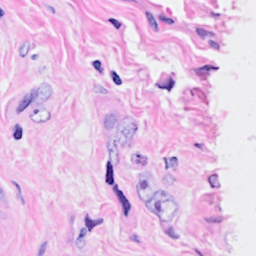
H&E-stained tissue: Breast